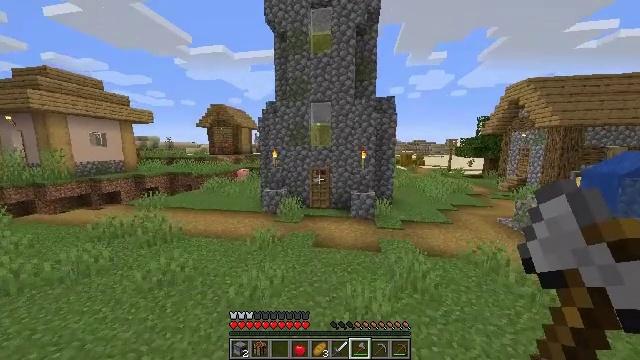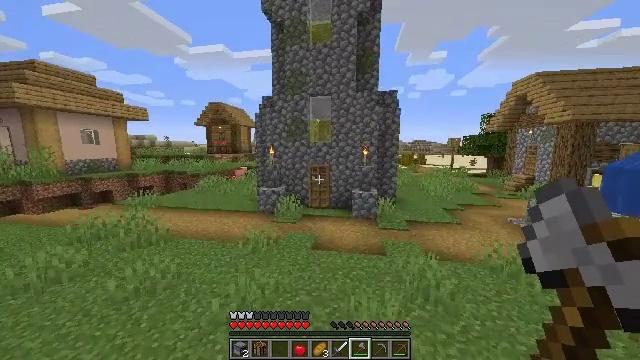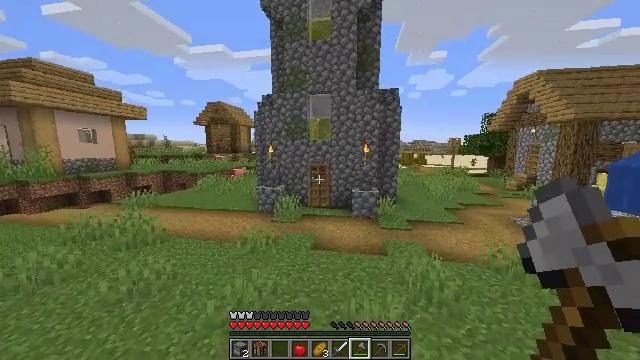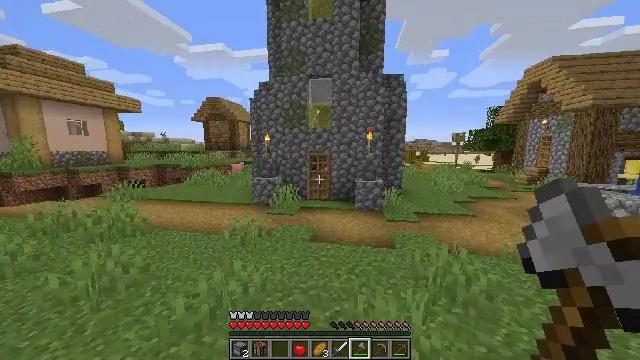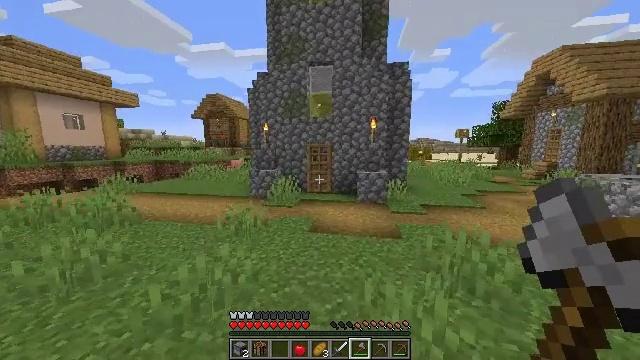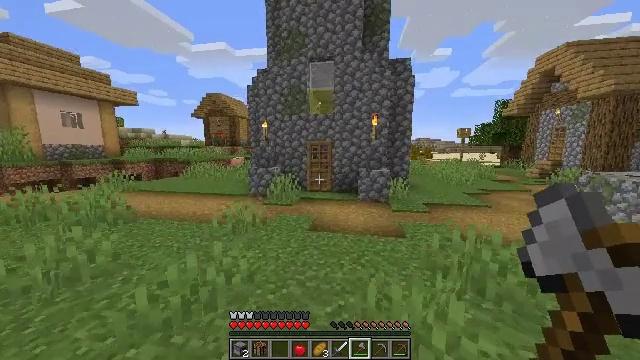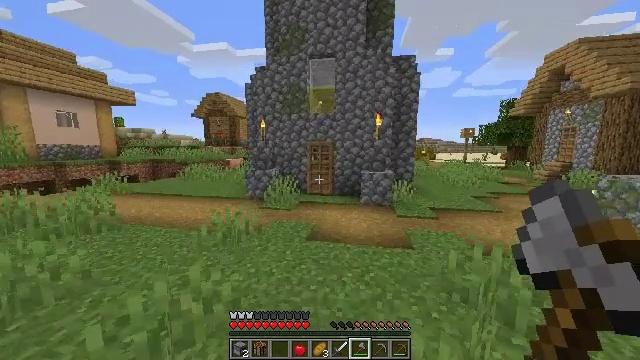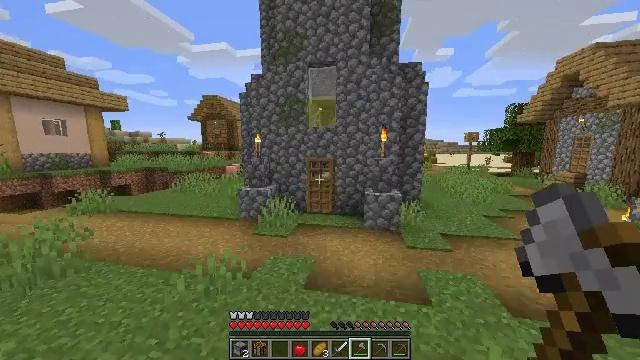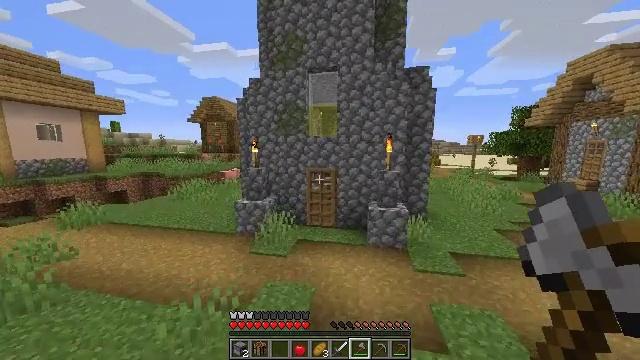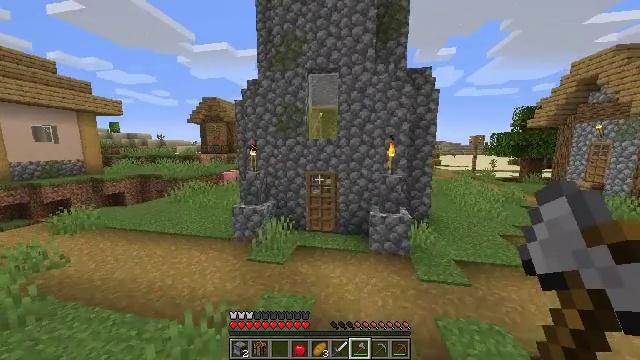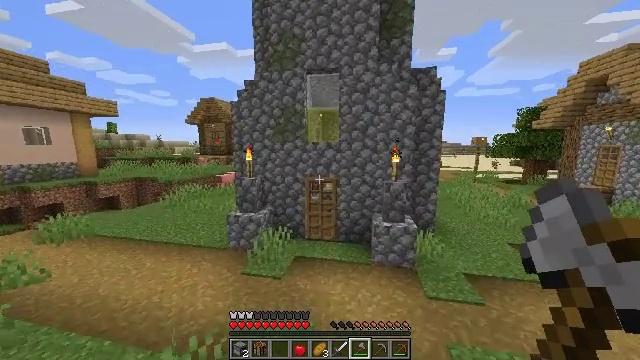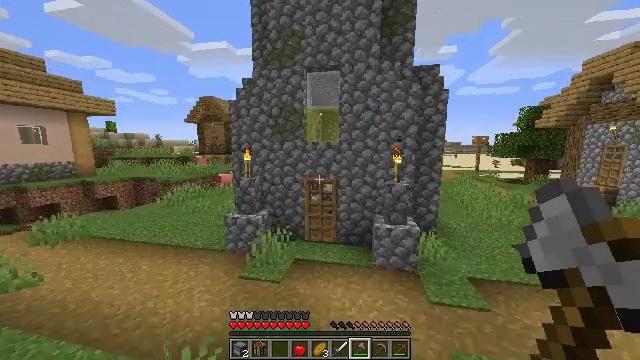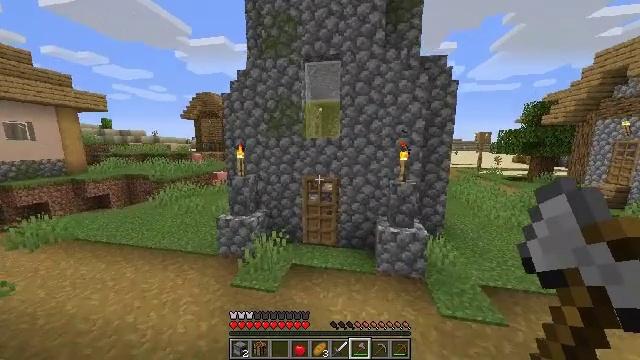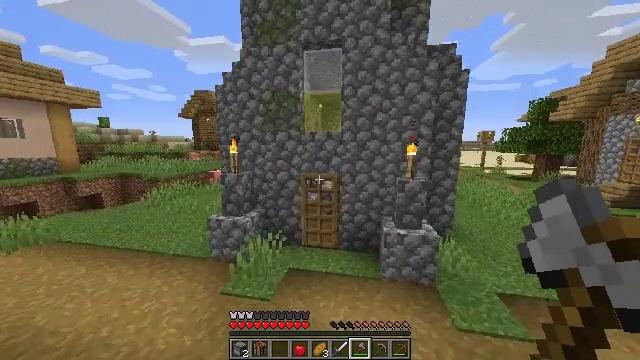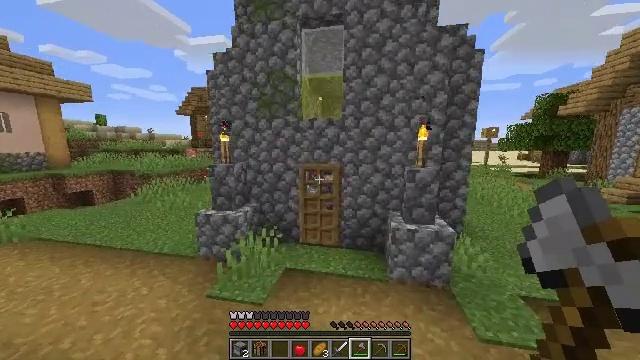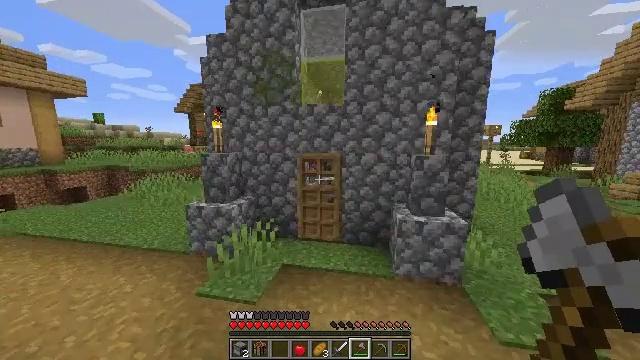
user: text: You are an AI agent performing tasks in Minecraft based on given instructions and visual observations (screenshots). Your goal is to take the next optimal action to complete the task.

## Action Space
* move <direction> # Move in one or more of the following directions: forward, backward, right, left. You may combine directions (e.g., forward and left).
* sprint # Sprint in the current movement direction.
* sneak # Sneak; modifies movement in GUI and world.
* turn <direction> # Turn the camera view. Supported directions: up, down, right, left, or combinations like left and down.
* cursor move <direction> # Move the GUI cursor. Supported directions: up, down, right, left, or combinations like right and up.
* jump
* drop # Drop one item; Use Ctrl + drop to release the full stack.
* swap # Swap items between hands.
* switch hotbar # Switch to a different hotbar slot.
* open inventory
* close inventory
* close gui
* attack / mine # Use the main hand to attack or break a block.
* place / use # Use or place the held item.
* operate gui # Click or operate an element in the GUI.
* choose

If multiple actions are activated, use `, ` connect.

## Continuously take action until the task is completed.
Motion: motion action
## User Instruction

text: Break the wall torch for relocation.
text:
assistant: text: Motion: move forward, sprint, jump
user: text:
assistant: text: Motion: move forward, sprint, jump
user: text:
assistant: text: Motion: move forward, sprint, jump
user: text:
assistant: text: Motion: move forward, sprint, jump
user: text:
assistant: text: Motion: move forward, sprint, jump
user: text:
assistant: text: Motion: move forward, sprint, jump
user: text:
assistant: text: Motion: move forward, sprint, jump
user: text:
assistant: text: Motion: move forward, sprint, jump
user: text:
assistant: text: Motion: move forward, sprint, jump
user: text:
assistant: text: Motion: move forward, sprint, jump
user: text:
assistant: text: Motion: move forward, sprint, jump
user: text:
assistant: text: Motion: move forward, sprint
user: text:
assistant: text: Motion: move forward, sprint
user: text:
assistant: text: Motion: move forward, sprint
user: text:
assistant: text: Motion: move forward, sprint
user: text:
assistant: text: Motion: move forward, sprint
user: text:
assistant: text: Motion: move forward, sprint
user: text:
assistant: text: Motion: move forward, sprint
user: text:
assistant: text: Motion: move forward
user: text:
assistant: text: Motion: move forward
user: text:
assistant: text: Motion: move forward
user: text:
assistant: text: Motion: move forward, use / place
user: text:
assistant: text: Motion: move forward, use / place
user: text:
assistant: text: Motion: move forward, use / place
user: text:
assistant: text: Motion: move forward
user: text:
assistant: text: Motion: move forward
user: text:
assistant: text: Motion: move forward
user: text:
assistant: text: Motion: move forward
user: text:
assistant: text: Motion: move forward
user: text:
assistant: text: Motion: move forward